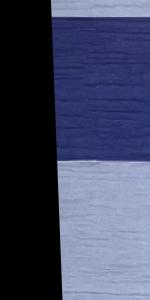
Label: Empty